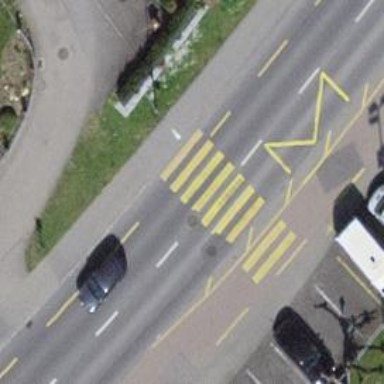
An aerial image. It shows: Kerb barrier.